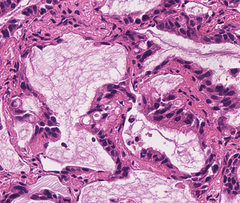
Tumor epithelial tissue: yes
Tumor-associated stroma tissue: yes
Normal tissue: no